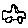
Label: car